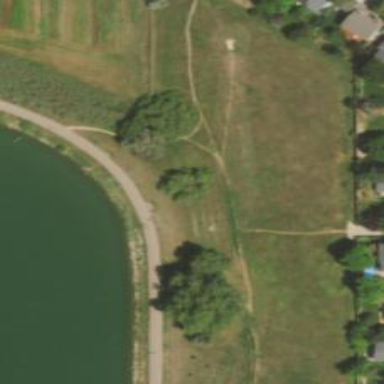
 perfect for leisurely sports activities."